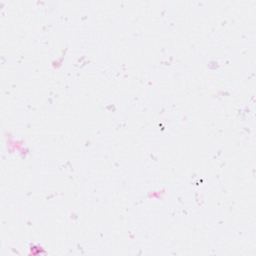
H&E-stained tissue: Breast